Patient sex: M
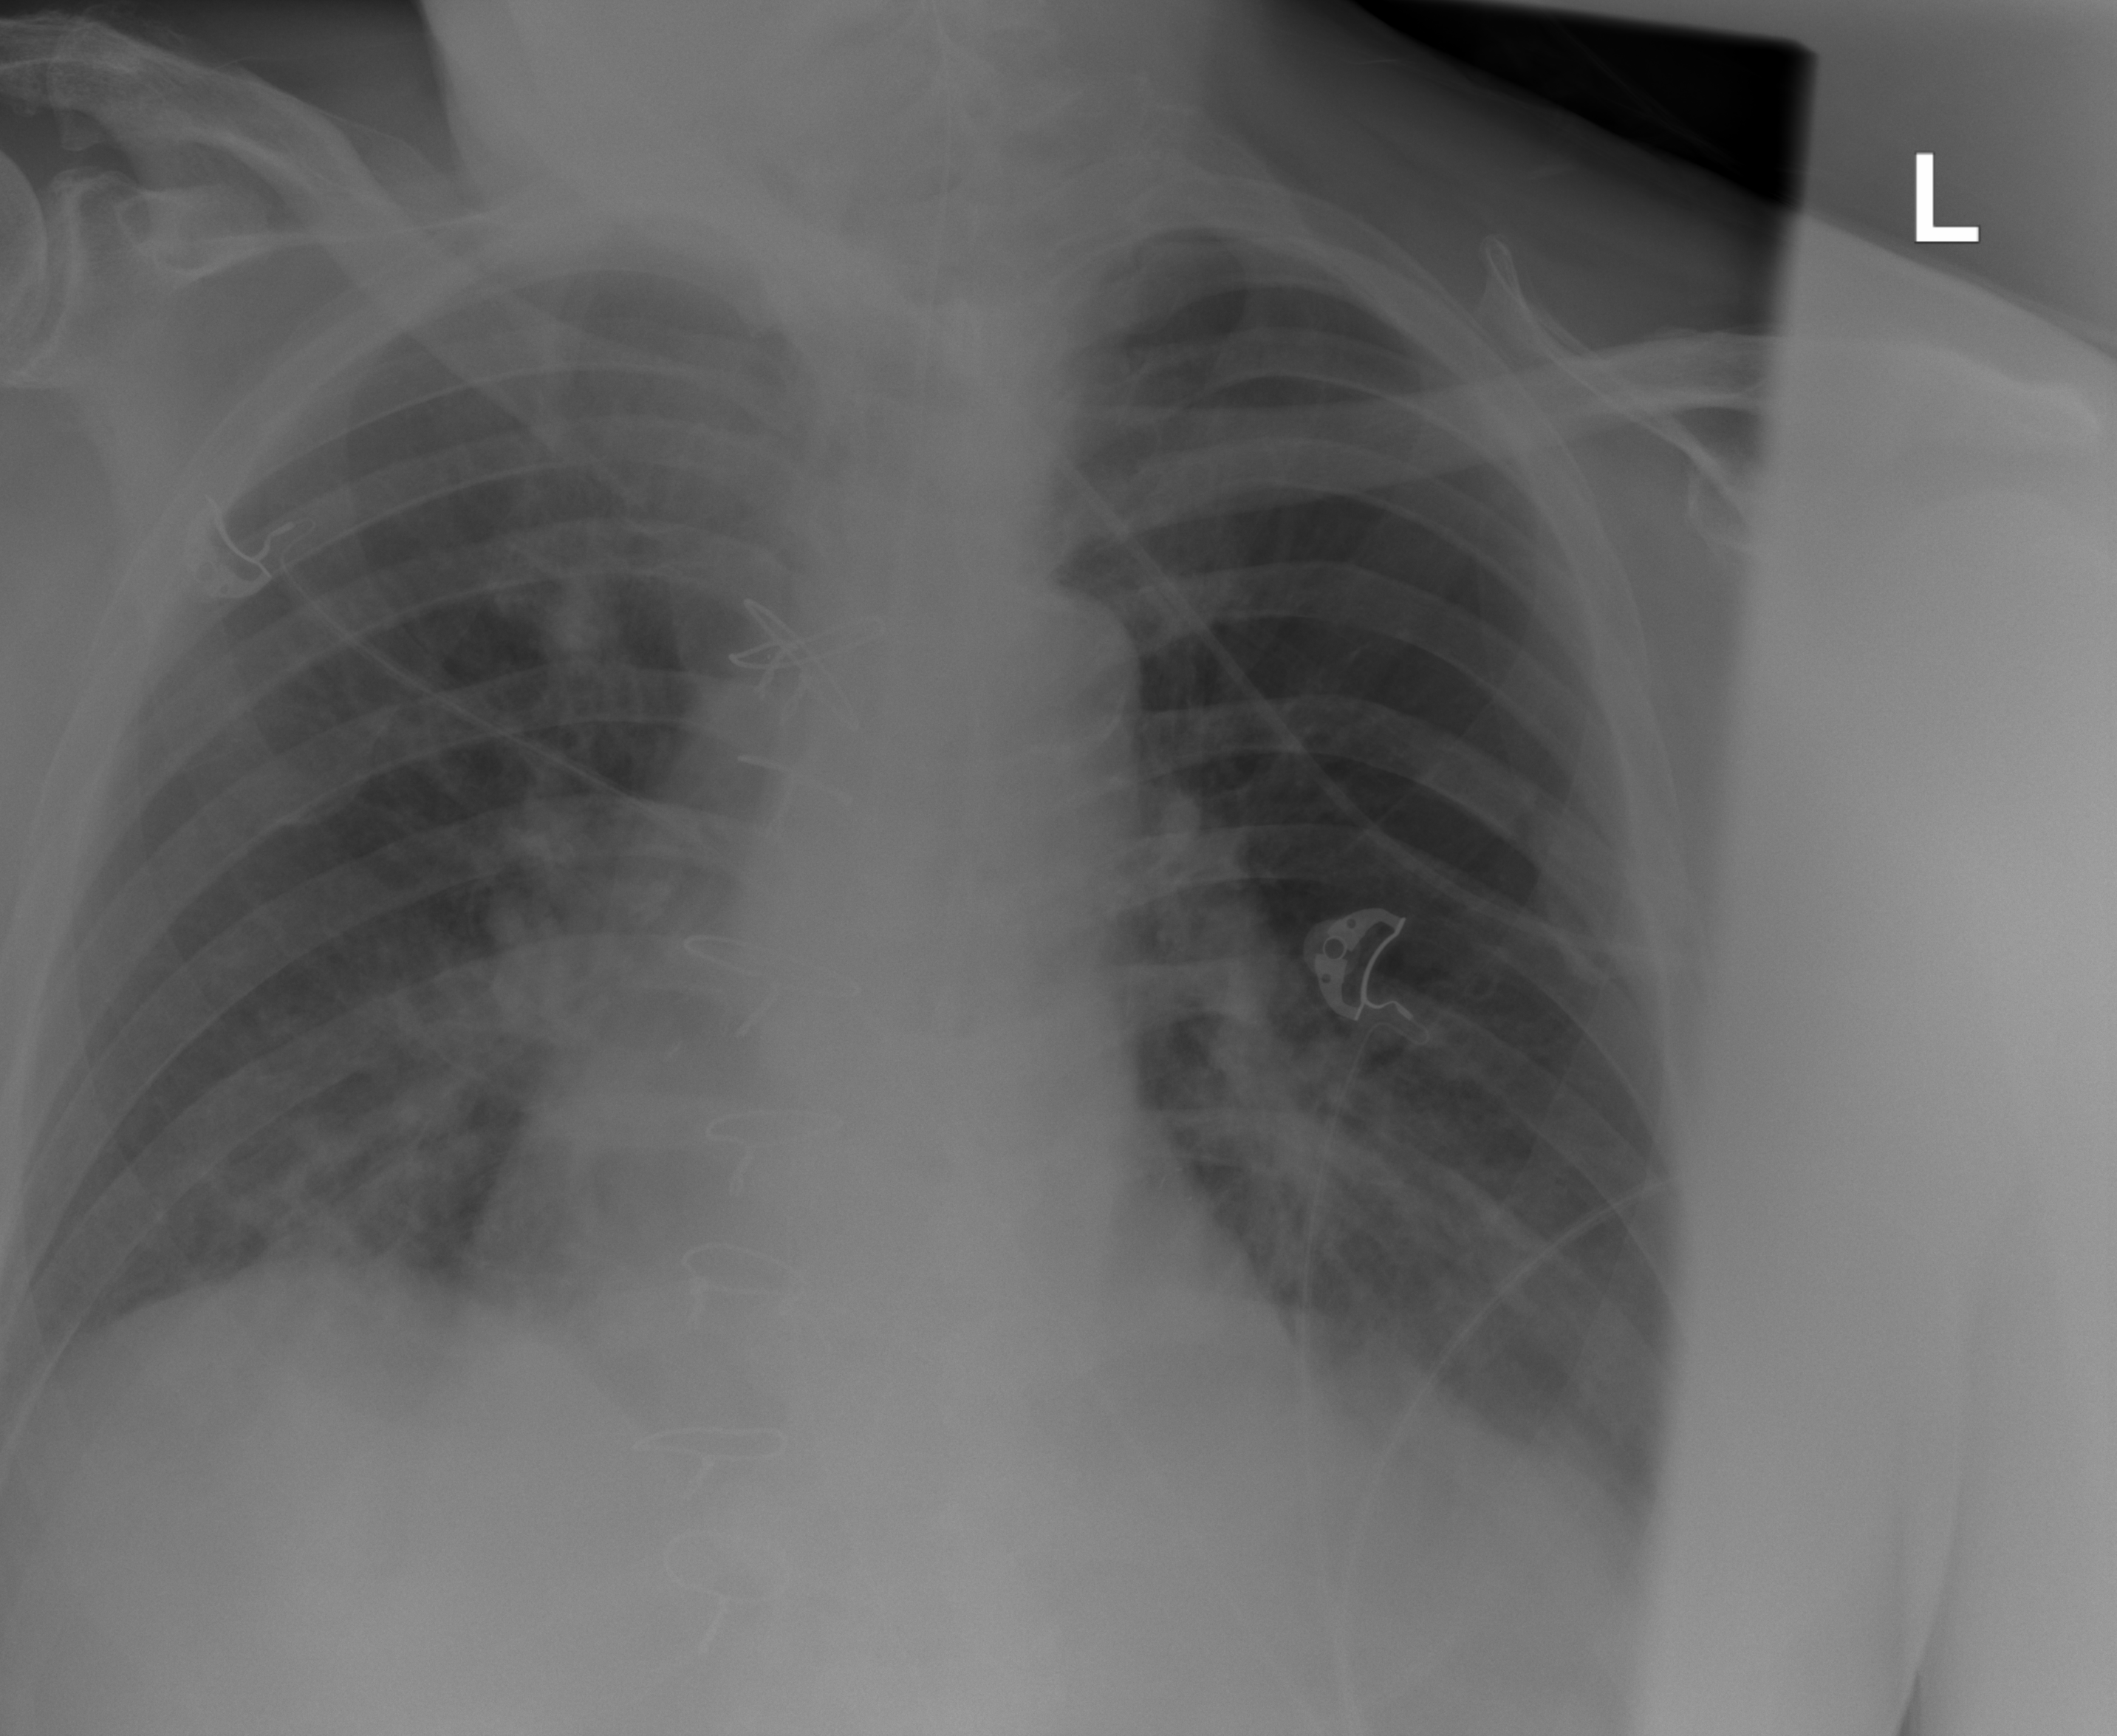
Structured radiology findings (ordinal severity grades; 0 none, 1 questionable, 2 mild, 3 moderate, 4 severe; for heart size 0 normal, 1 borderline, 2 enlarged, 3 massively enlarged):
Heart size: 0
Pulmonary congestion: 1
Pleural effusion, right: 0
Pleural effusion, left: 0
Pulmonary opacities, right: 2
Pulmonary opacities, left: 1
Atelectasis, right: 0
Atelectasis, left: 0